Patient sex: M
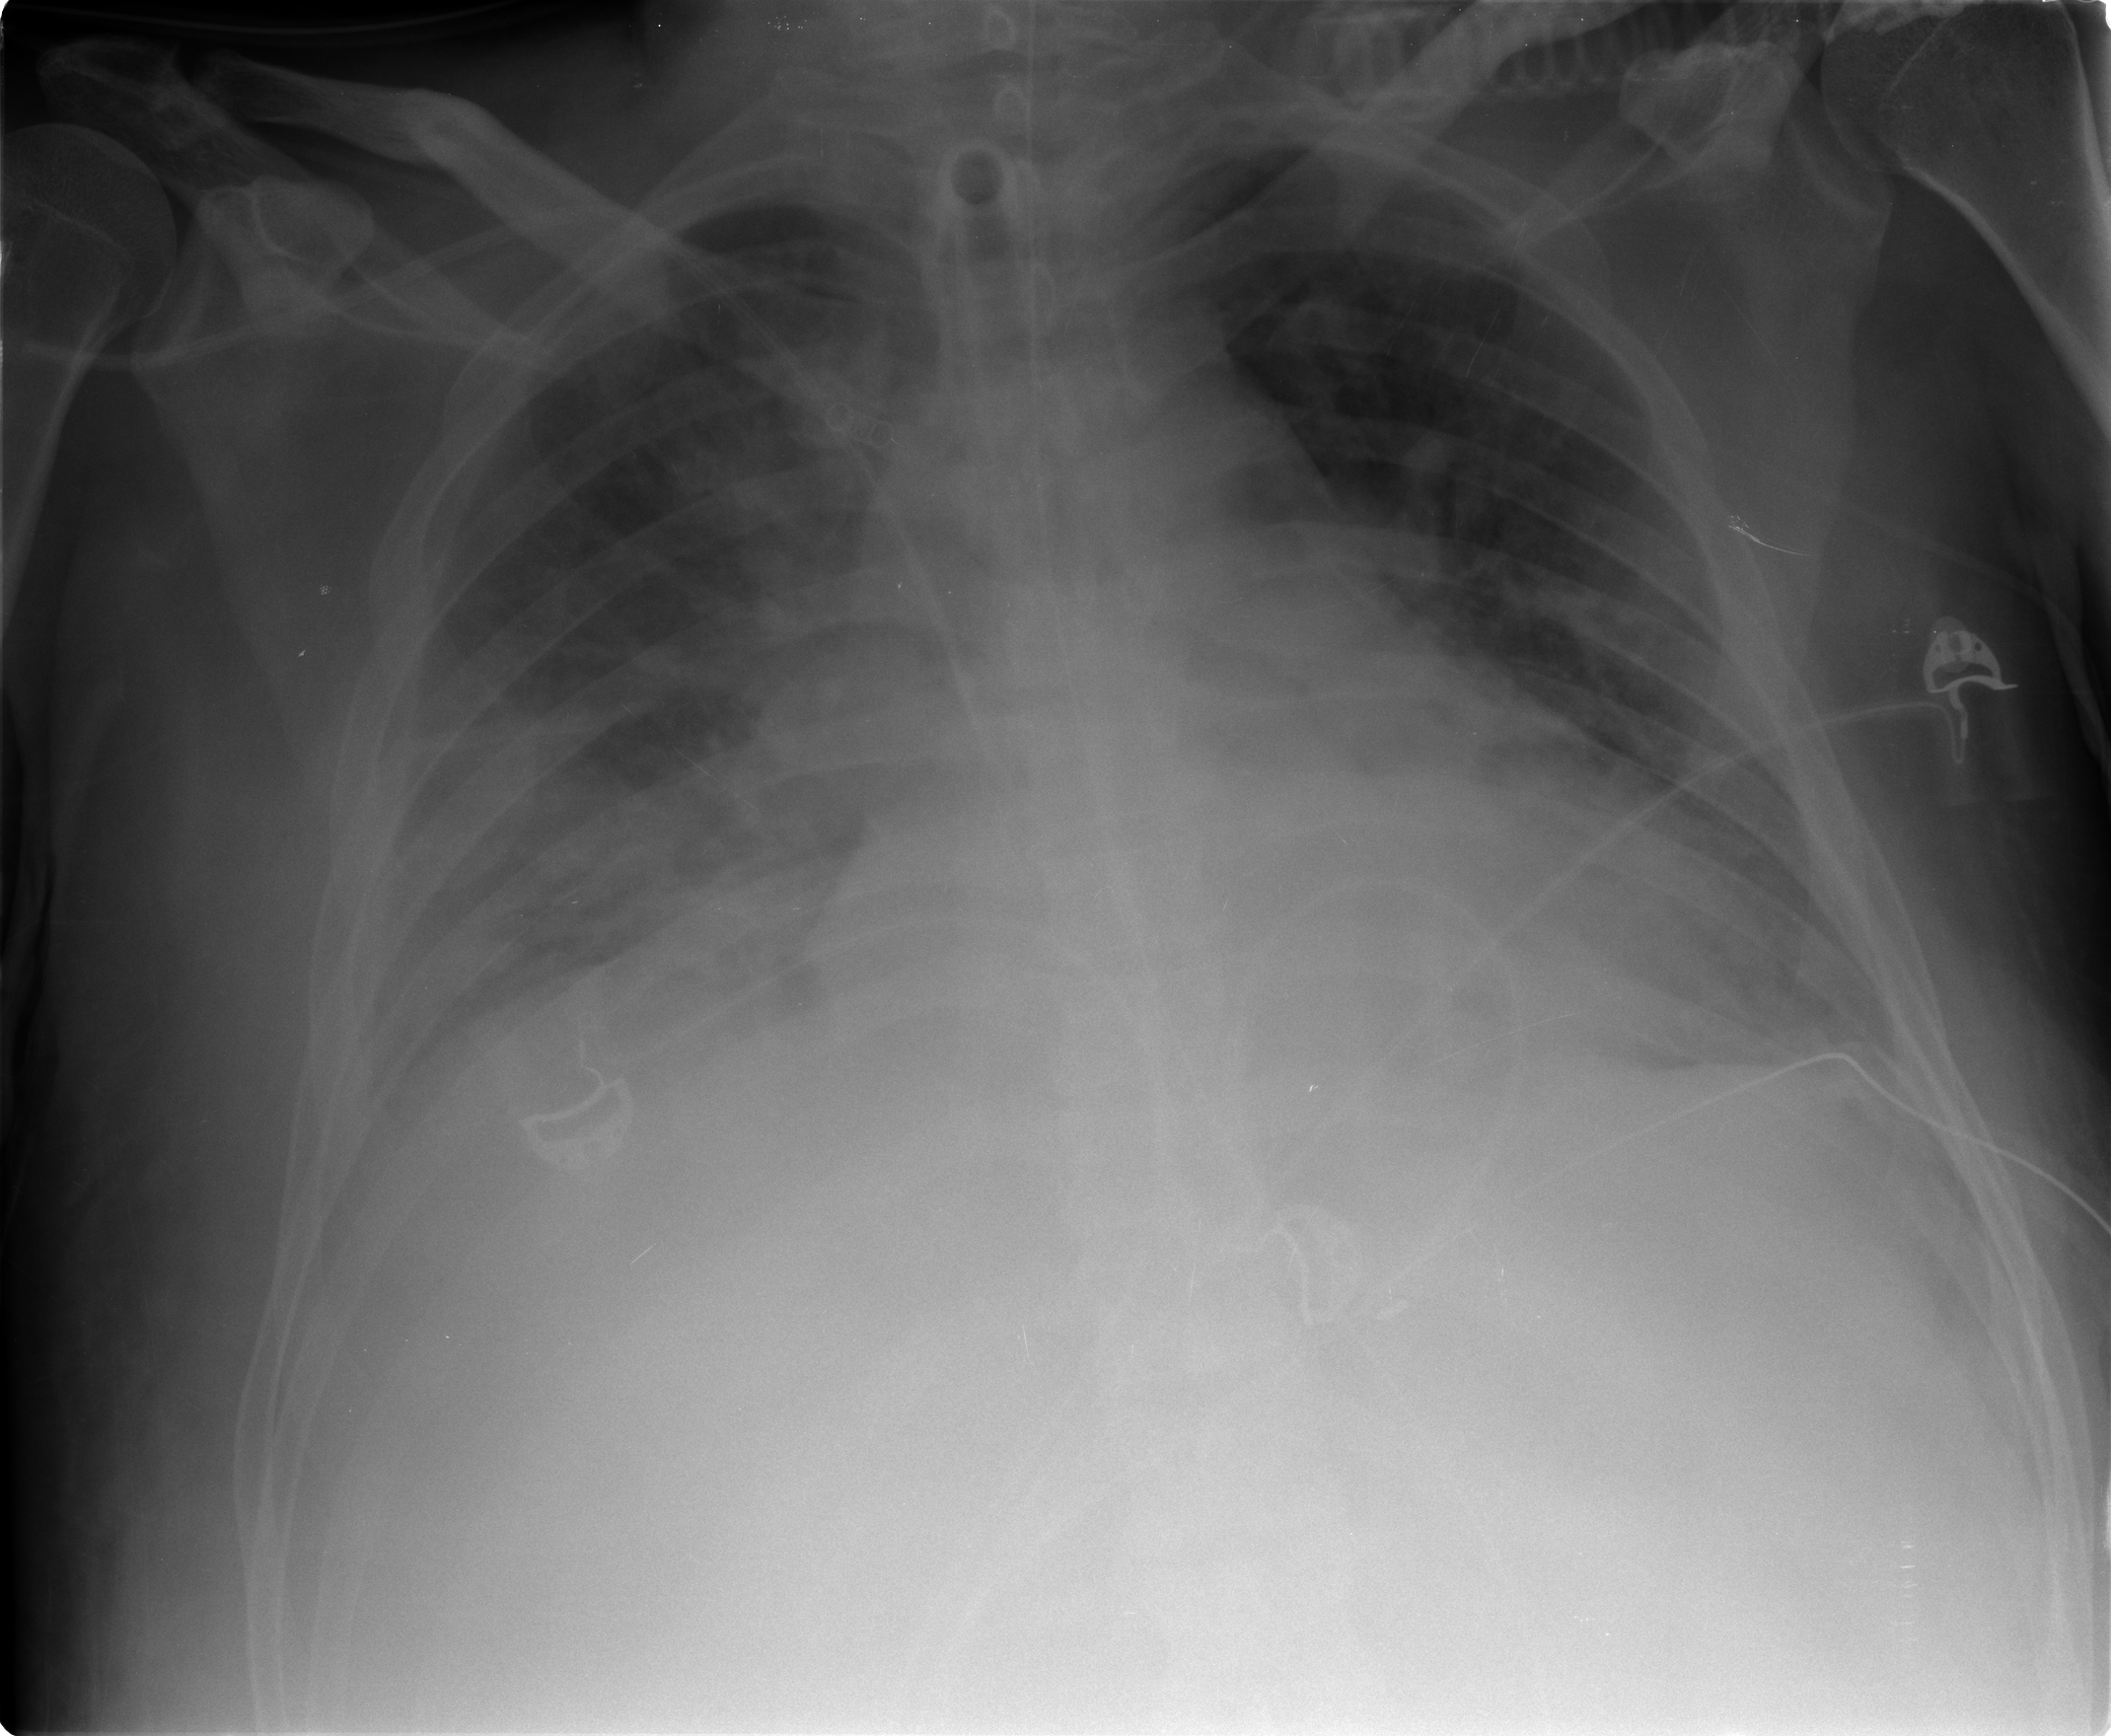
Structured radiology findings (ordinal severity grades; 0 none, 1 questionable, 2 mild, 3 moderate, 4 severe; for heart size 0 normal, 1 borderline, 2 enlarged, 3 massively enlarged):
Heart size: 3
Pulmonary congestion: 3
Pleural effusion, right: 3
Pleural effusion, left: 2
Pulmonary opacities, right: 2
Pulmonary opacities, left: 2
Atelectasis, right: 3
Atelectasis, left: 2